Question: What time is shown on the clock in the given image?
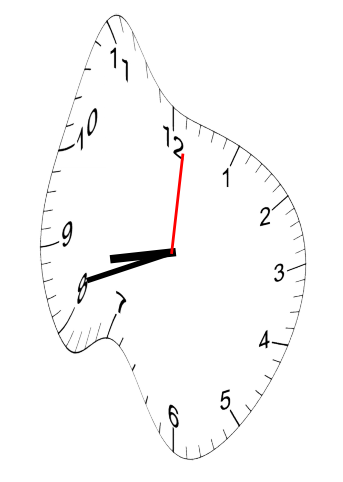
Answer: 08:42:01